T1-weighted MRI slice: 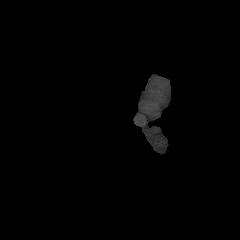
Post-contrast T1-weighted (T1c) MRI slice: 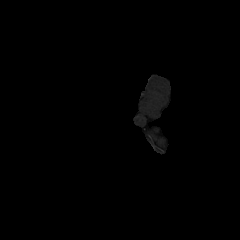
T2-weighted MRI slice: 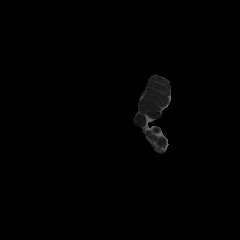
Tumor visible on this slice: no